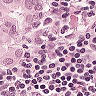
Metastatic tissue present: yes